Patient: sex F, age 39
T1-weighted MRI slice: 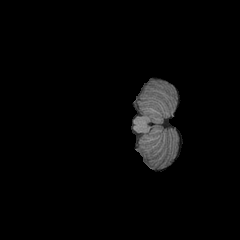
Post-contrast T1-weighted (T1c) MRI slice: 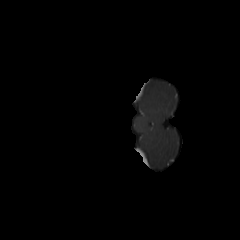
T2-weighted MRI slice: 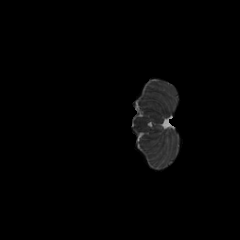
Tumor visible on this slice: no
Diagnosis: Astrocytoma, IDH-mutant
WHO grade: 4